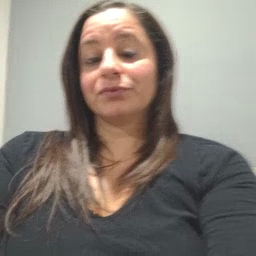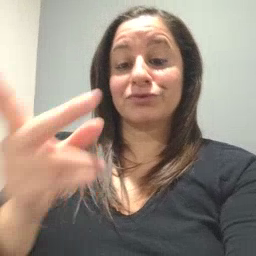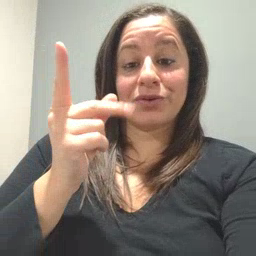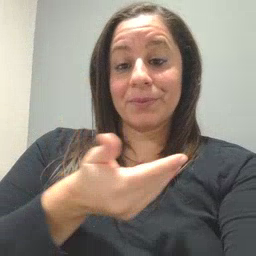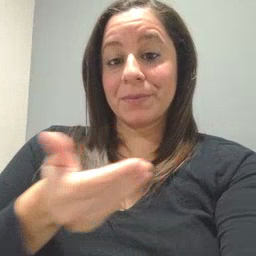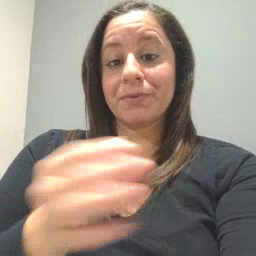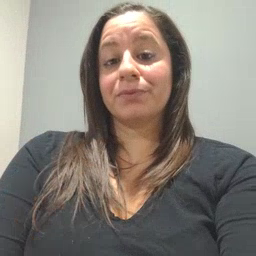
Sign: puppy